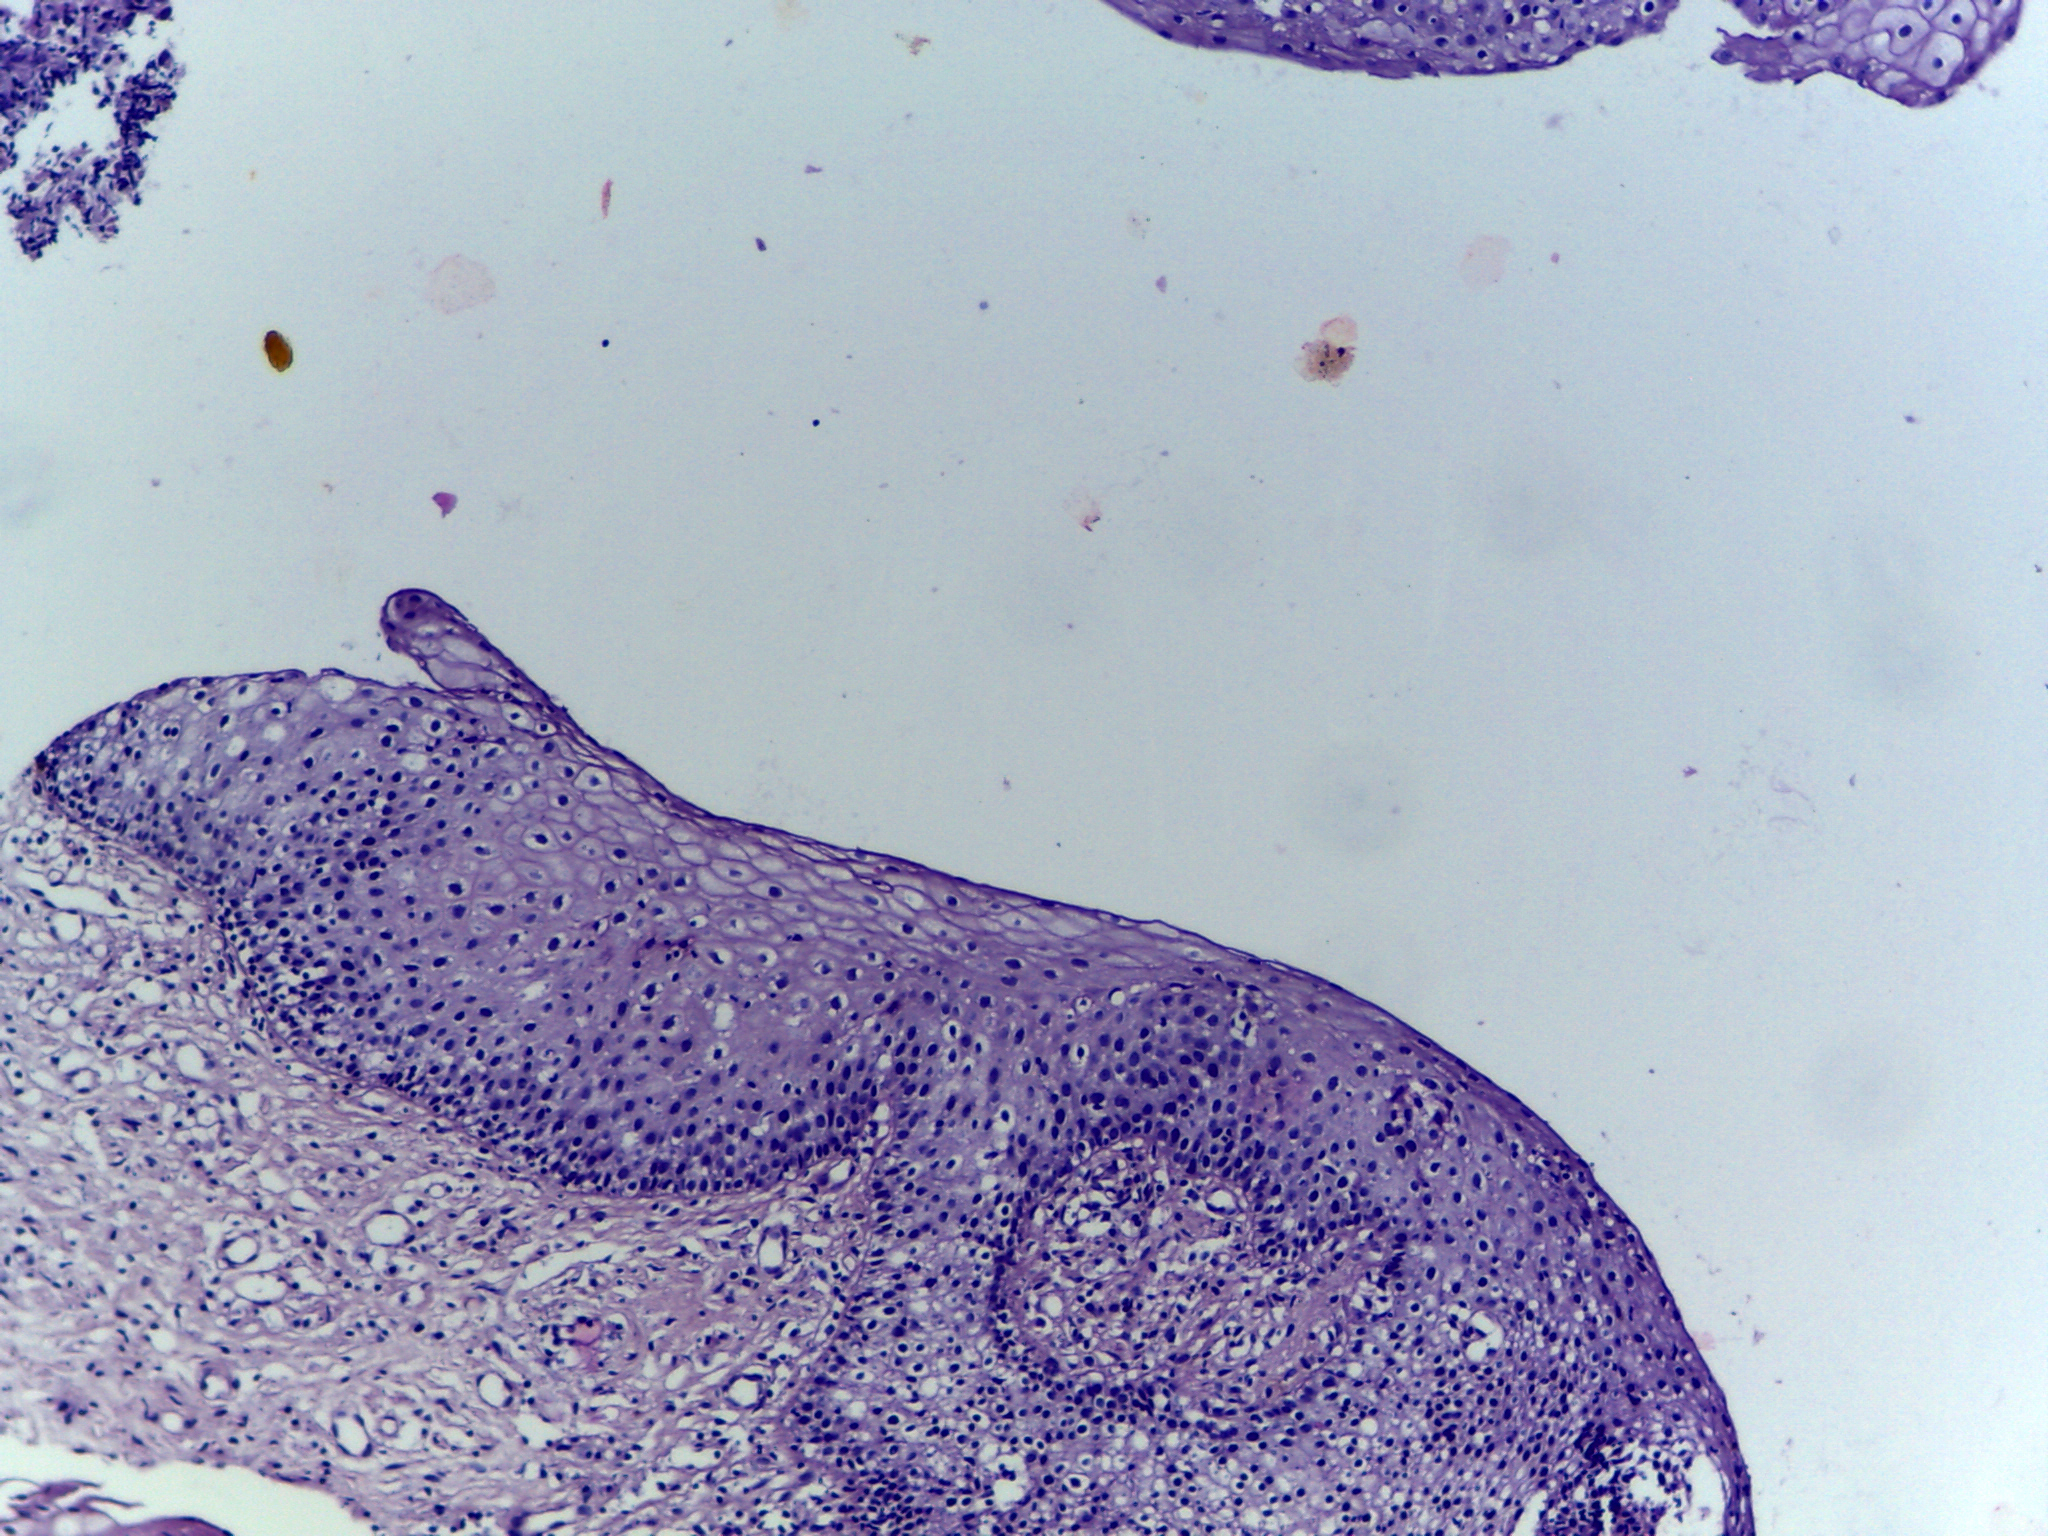
Diagnosis: OSCC